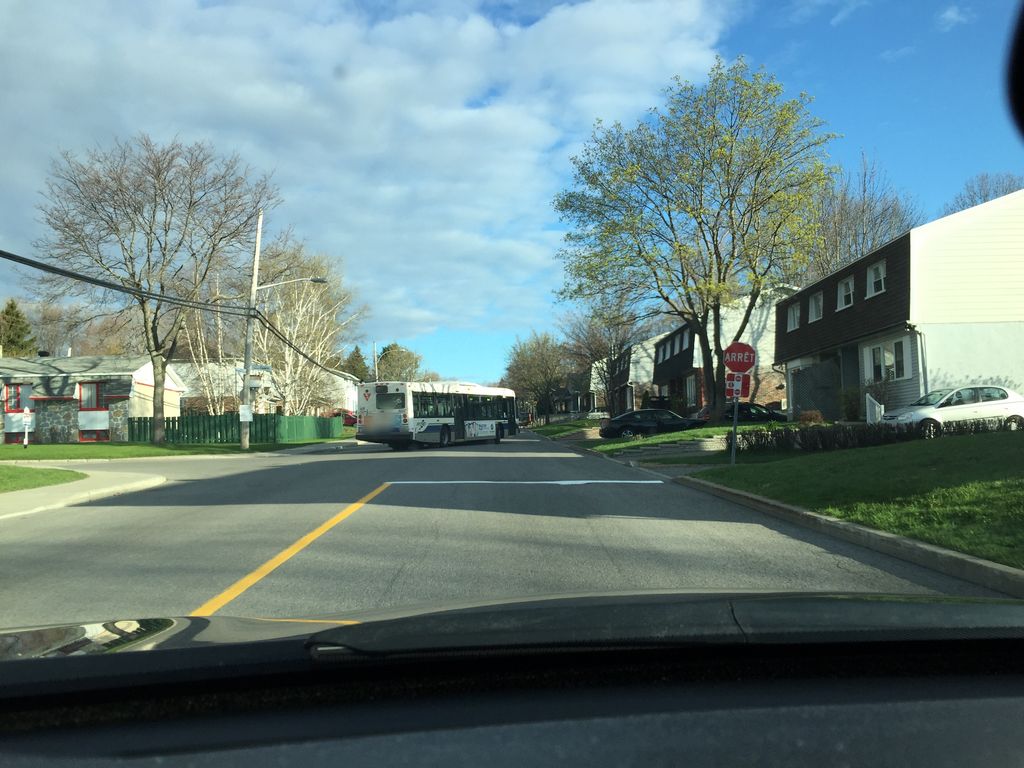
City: quebec_city